Question: I downloaded sample android carousel demo source code in below link <URL>
my doubt is if I add more images, images gap is very low so how to increase images space and one more doubt bottom image reflection is hide how to get bottom reflection image.....
this is my xml source:
'''
<?xml version="1.0" encoding="utf-8"?>
<LinearLayout
xmlns:android="http://schemas.android.com/apk/res/android"
xmlns:pj="http://schemas.android.com/apk/res/com.carouseldemo.main"
xmlns:bm="com.carouseldemo.main"
android:orientation="vertical"
android:layout_width="fill_parent"
android:layout_height="fill_parent"
>
<LinearLayout
android:layout_weight="0.5"
android:padding="5dip"
android:gravity="top"
android:layout_width="fill_parent"
android:layout_height="fill_parent"
>
<com.carouseldemo.controls.Carousel
android:layout_width="fill_parent"
android:layout_height="fill_parent"
android:id="@+id/carousel"
pj:UseReflection="true"
pj:Items="@array/entries"
pj:SelectedItem="0"
android:animationDuration="200"
/>
</LinearLayout>
</LinearLayout>
'''
pls see my screen shot:

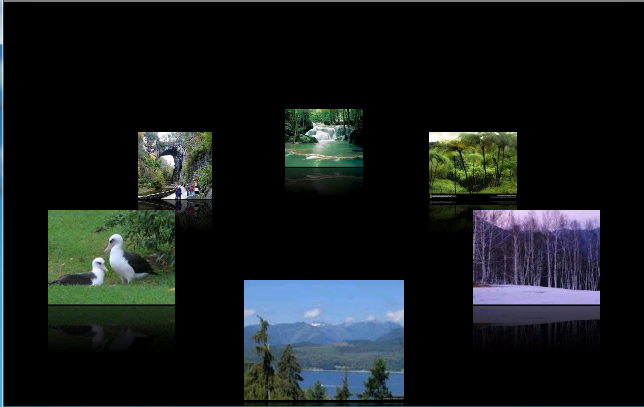
Answer: It should be defined in file. Please check the following functions in
> src/com/carouseldemo/controls/Carousel.java
'''
getChildStaticTransformation
makeAndAddView
setUpChild
Calculate3DPosition
'''